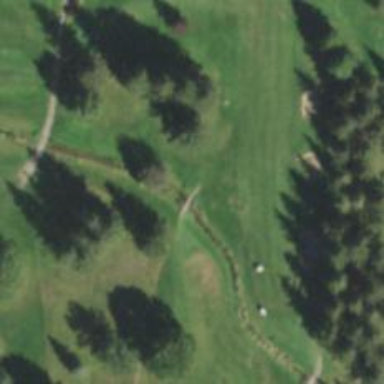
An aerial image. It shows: Pathway for golfing.